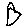
Label: house